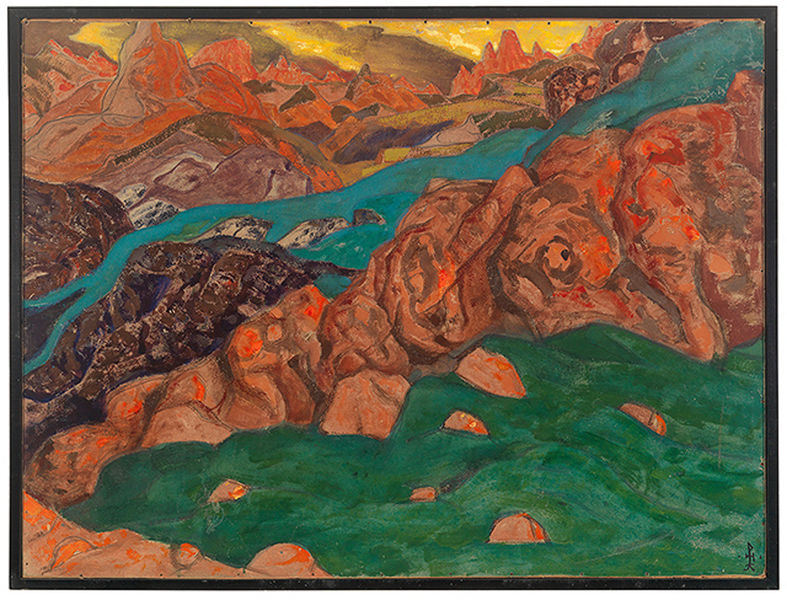
Titel: The Red Mountains, The Red Mountains
Künstler: Nikolai Rerikh (Roerich)
Standort: Amherst (Massachusetts, USA)
Institution: Mead Art Museum, Amherst College
Schlagwörter: blau, blue, green, yellow, brown, rock, rocks, sky, landscape, mountain, mountains, orange, grass, river, color, valley, rot, fluss, volcano, sunset, abstrakt, landschaft, gebirge, earth, braun, rapids, canyon, panorama, sonnenuntergang, flood, marker, gürn